Question: So I'm adding a ListItem into ListName(There is a one to many relationship setted up) in a Class A

'''
ListItem *newItem = [NSEntityDescription insertNewObjectForEntityForName:@"ListItem"
inManagedObjectContext:self.context];
//setting some attributes...
[listName addListItemsObject:newItem];
[self.context save:&error];
'''
After that Class B is via a delegate methode called
There I want to get the data out of Core Data, BUT...If I'm fetching all ListName, the ListItems are not up to date(for example only 5 items instead of 6). If I fetch all ListItems then there are all there(6 out of 6).
What is wrong with my code...I need to get all ListNames though
'''
NSError *error;
NSFetchRequest *req = [[NSFetchRequest alloc] init];
if(context == nil)
NSLog(@"context is nil");
NSEntityDescription *descr = [NSEntityDescription entityForName:@"ListName" inManagedObjectContext:self.context];
[req setEntity:descr];
NSSortDescriptor *sort = [[NSSortDescriptor alloc]initWithKey:@"lastModified" ascending:NO];
[req setSortDescriptors:[NSArray arrayWithObject:sort]];
NSArray * results = [self.context executeFetchRequest:req error:&error];
self.listNames = [results mutableCopy];
if ([results count] > 0) {
ListName *test = [results objectAtIndex:0];
[test.listItems count];
NSLog(@"item count on list %i", [test.listItems count]);
//wrong result
NSFetchRequest *newReq = [[NSFetchRequest alloc] init];
NSEntityDescription *descr = [NSEntityDescription entityForName:@"ListItem" inManagedObjectContext:self.context];
[newReq setEntity:descr];
NSArray * results2 = [self.context executeFetchRequest:newReq error:&error];
NSLog(@"item count on items %i", [results2 count]);
//right result
}
'''
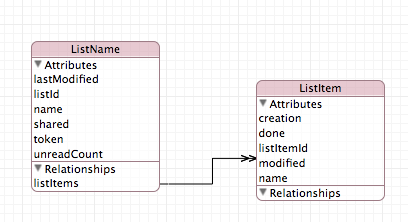
Answer: A simple <URL> has helped